Question: I'm placing 7 images on the screen which has all the same width. I'm using it by setting weight. But now I need to place few images on them, more precisely betweem image 1/2 2/3 etc. To create something like this:

What is the best way to get it?
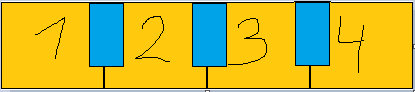
Answer: Here ya go.
You need to use android:clipChildren on the parent layout and align each overlapping imageview to the top left of the child relativelayout with a negative margin of width/2 so that they won't get drawn over by the next relativelayout.
'''
<LinearLayout xmlns:android="http://schemas.android.com/apk/res/android"
xmlns:tools="http://schemas.android.com/tools"
android:layout_width="match_parent"
android:layout_height="match_parent"
tools:context=".MainActivity"
android:orientation="horizontal"
android:clipChildren="false">
<RelativeLayout
android:layout_width="0dp"
android:layout_height="100dp"
android:layout_weight="1" >
<ImageView
android:layout_width="match_parent"
android:layout_height="match_parent"
android:background="@android:color/white"/>
</RelativeLayout>
<RelativeLayout
android:layout_width="0dp"
android:layout_height="100dp"
android:layout_weight="1">
<ImageView
android:layout_width="match_parent"
android:layout_height="match_parent"
android:background="#ff0"/>
<ImageView
android:layout_width="30dp"
android:layout_height="75dp"
android:layout_alignParentLeft="true"
android:layout_alignParentTop="true"
android:layout_marginLeft="-15dp"
android:background="@android:color/black"
/>
</RelativeLayout>
<RelativeLayout
android:layout_width="0dp"
android:layout_height="100dp"
android:layout_weight="1">
<ImageView
android:layout_width="match_parent"
android:layout_height="match_parent"
android:background="@android:color/white"/>
<ImageView
android:layout_width="30dp"
android:layout_height="75dp"
android:layout_alignParentLeft="true"
android:layout_alignParentTop="true"
android:layout_marginLeft="-15dp"
android:background="@android:color/black"
/>
</RelativeLayout>
<RelativeLayout
android:layout_width="0dp"
android:layout_height="100dp"
android:layout_weight="1">
<ImageView
android:layout_width="match_parent"
android:layout_height="match_parent"
android:background="#ff0"/>
<ImageView
android:layout_width="30dp"
android:layout_height="75dp"
android:layout_alignParentLeft="true"
android:layout_alignParentTop="true"
android:layout_marginLeft="-15dp"
android:background="@android:color/black"
/>
</RelativeLayout>
<RelativeLayout
android:layout_width="0dp"
android:layout_height="100dp"
android:layout_weight="1">
<ImageView
android:layout_width="match_parent"
android:layout_height="match_parent"
android:background="@android:color/white"/>
<ImageView
android:layout_width="30dp"
android:layout_height="75dp"
android:layout_alignParentLeft="true"
android:layout_alignParentTop="true"
android:layout_marginLeft="-15dp"
android:background="@android:color/black"
/>
</RelativeLayout>
<RelativeLayout
android:layout_width="0dp"
android:layout_height="100dp"
android:layout_weight="1">
<ImageView
android:layout_width="match_parent"
android:layout_height="match_parent"
android:background="#ff0"/>
<ImageView
android:layout_width="30dp"
android:layout_height="75dp"
android:layout_alignParentLeft="true"
android:layout_alignParentTop="true"
android:layout_marginLeft="-15dp"
android:background="@android:color/black"
/>
</RelativeLayout>
<RelativeLayout
android:layout_width="0dp"
android:layout_height="100dp"
android:layout_weight="1">
<ImageView
android:layout_width="match_parent"
android:layout_height="match_parent"
android:background="@android:color/white"/>
<ImageView
android:layout_width="30dp"
android:layout_height="75dp"
android:layout_alignParentLeft="true"
android:layout_alignParentTop="true"
android:layout_marginLeft="-15dp"
android:background="@android:color/black"
/>
</RelativeLayout>
</LinearLayout>
'''